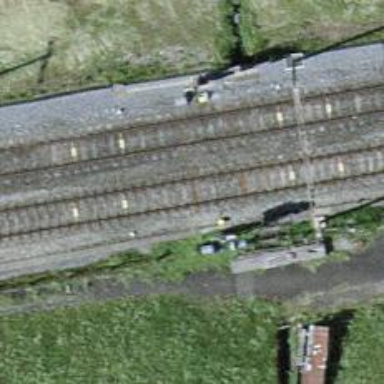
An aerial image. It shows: Single railway track with electrification through contact line.